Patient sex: F
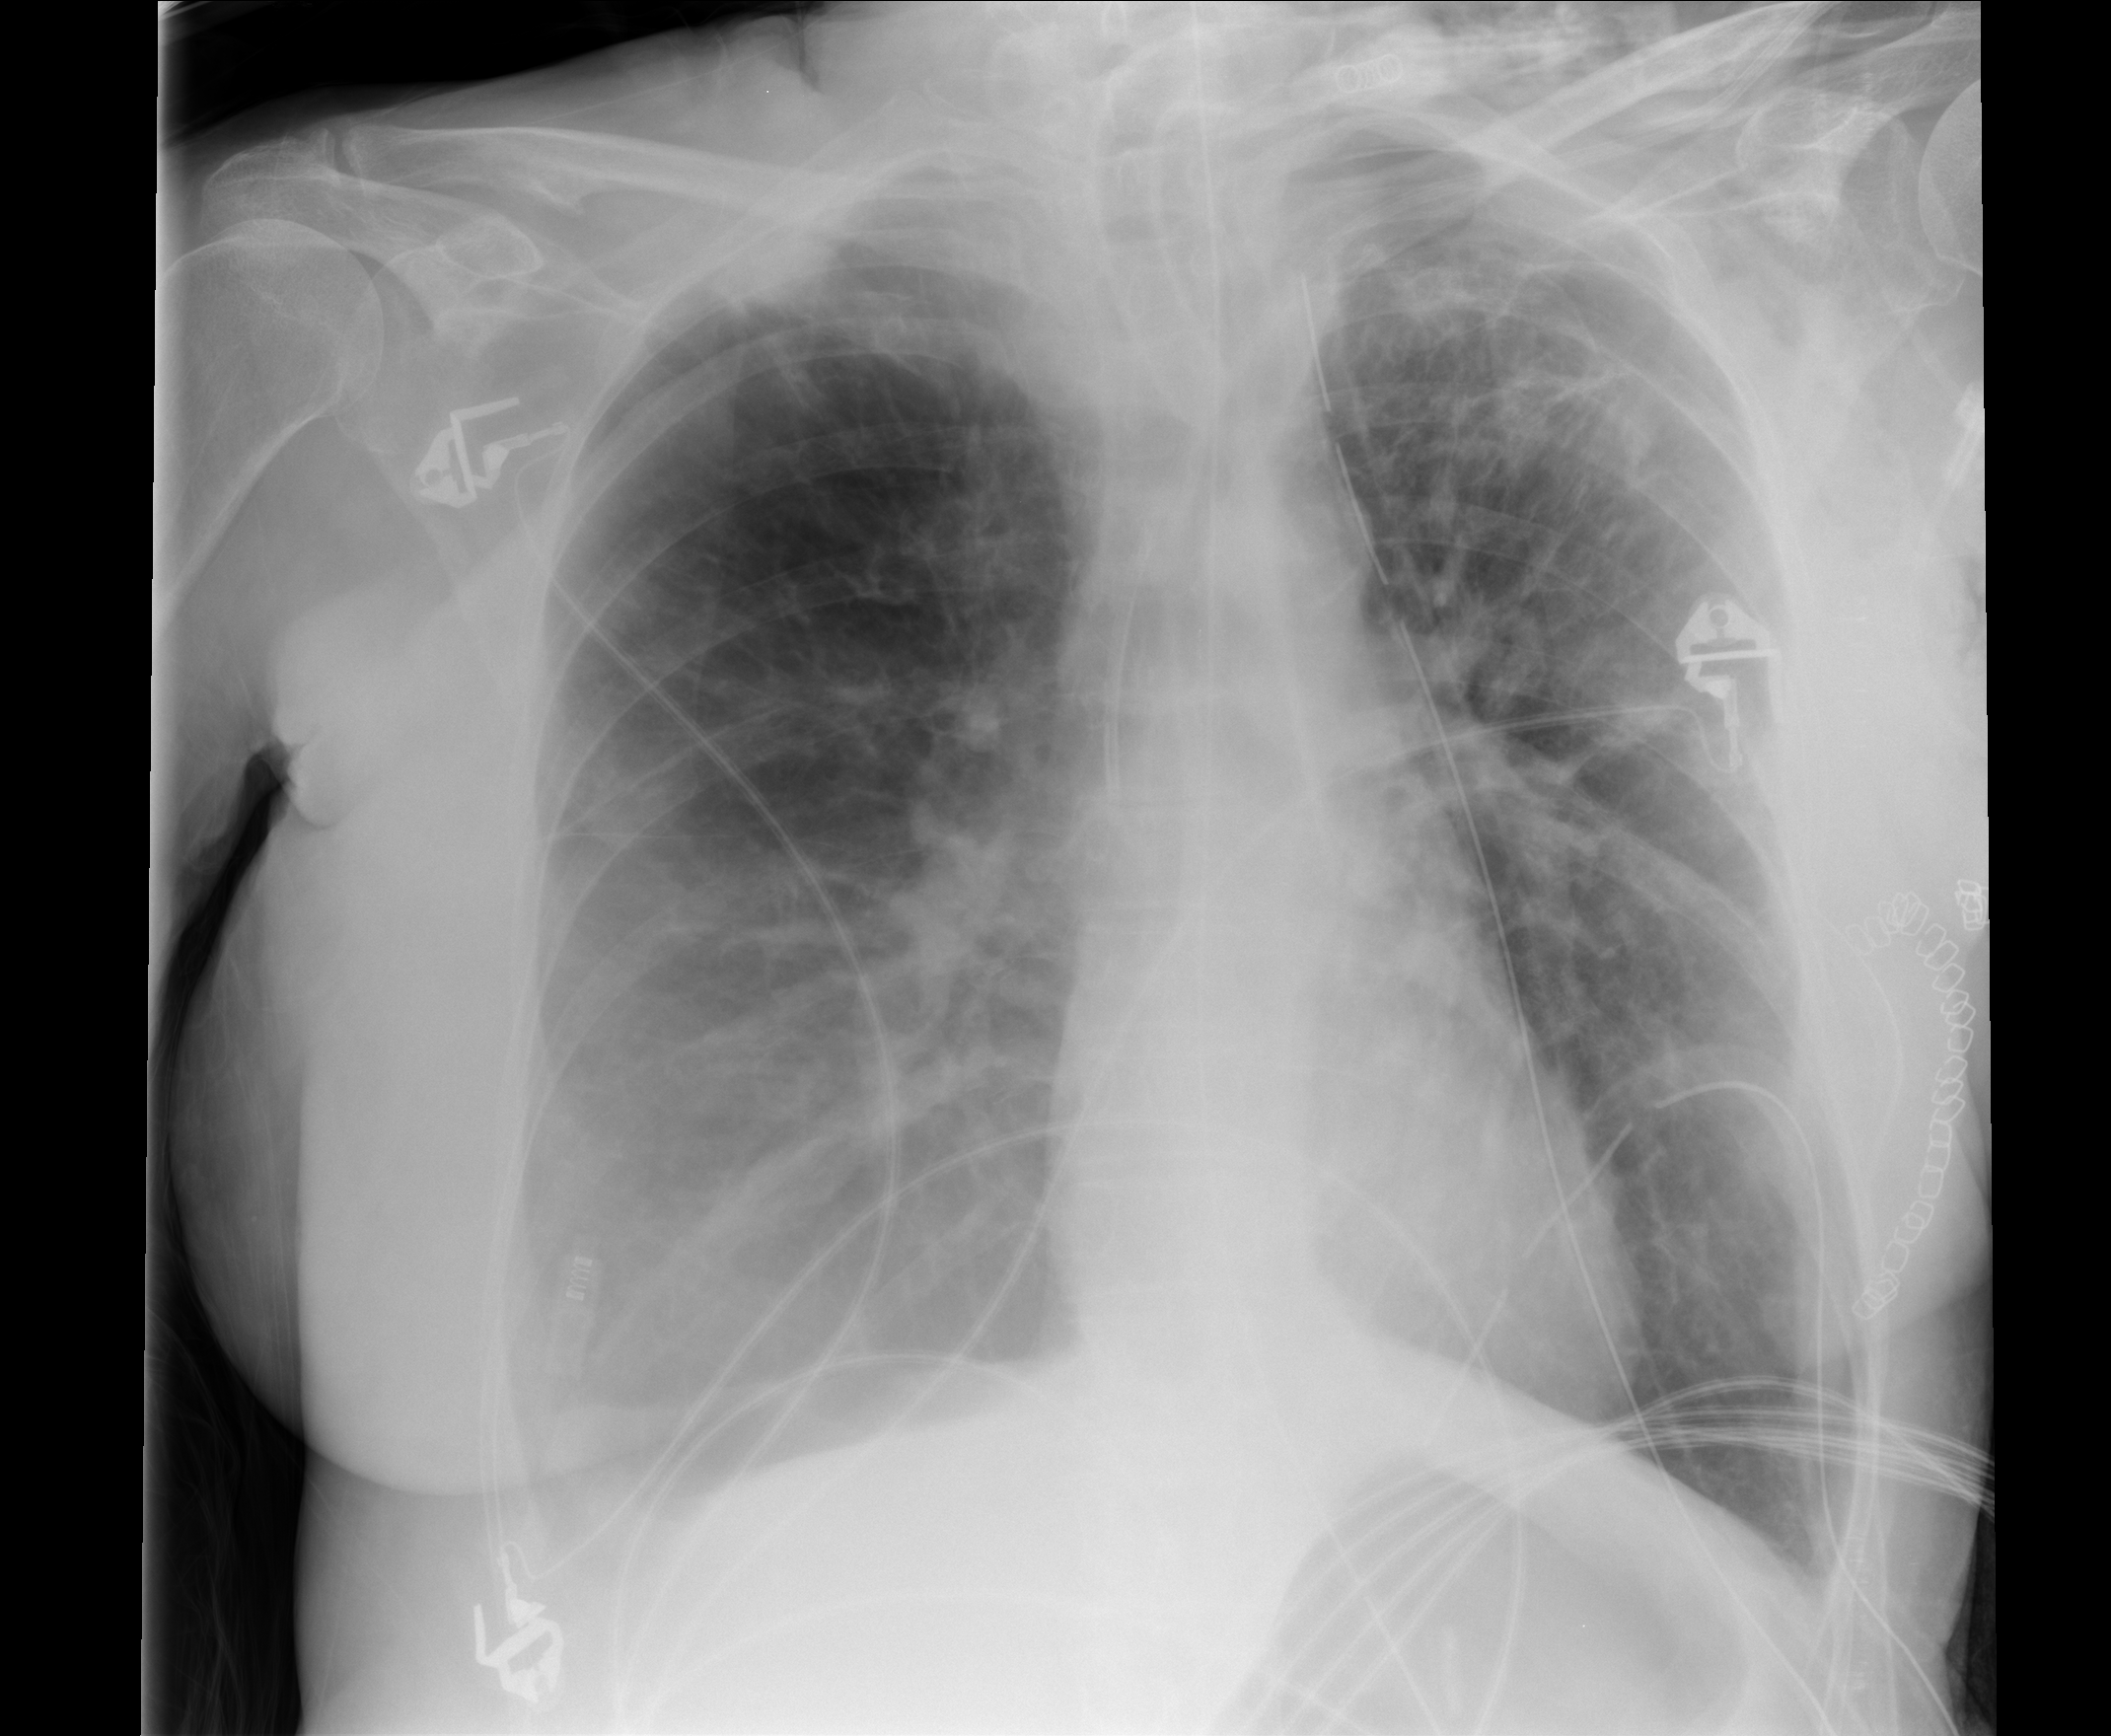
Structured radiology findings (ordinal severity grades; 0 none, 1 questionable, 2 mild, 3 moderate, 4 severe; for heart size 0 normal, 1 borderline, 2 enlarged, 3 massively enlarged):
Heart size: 0
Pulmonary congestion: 0
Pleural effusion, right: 2
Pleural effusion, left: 2
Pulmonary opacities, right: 3
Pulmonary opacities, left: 3
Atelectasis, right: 2
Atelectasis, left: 3